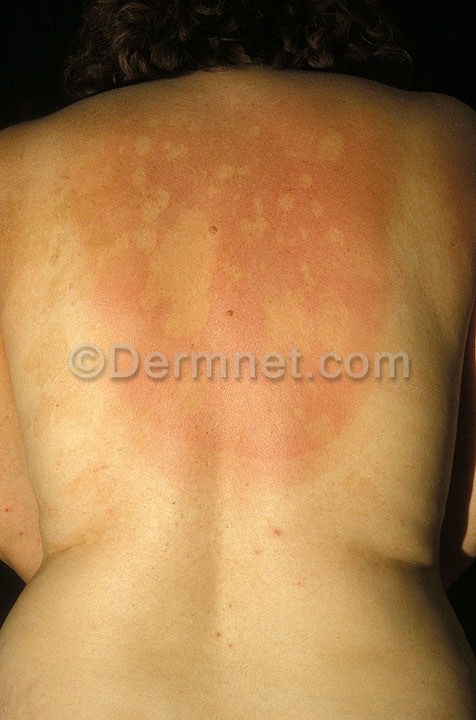
Disease: Tinea Ringworm Candidiasis and other Fungal Infections